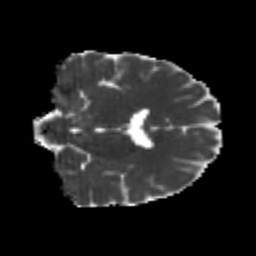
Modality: MD
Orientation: coronal
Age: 22
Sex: male
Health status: healthy
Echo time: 0.074 s